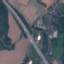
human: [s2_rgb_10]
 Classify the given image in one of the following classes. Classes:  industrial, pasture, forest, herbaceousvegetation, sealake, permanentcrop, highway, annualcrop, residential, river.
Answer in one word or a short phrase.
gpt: Highway